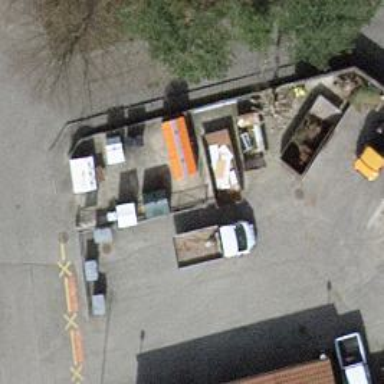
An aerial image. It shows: Recycling container in the area designated for recycling.